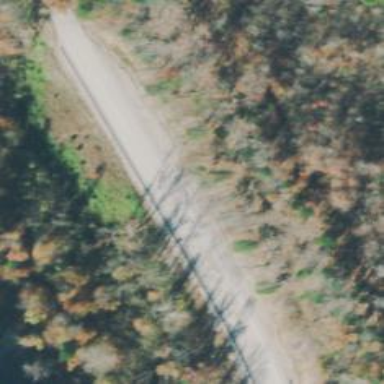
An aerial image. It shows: Primary highway.